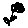
Label: flower